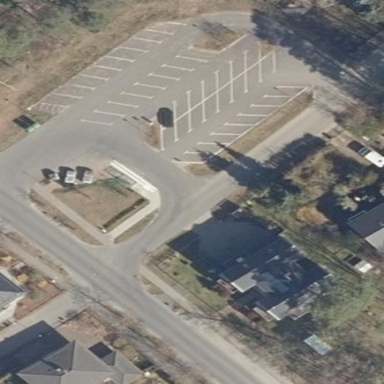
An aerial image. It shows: Parking area.